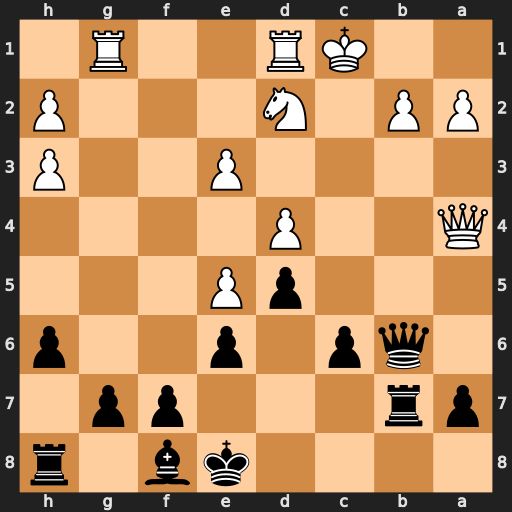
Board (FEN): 4kb1r/pr3pp1/1qp1p2p/3pP3/Q2P4/4P2P/PP1N3P/2KR2R1
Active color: b
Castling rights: k
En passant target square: -
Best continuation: Qxb2#